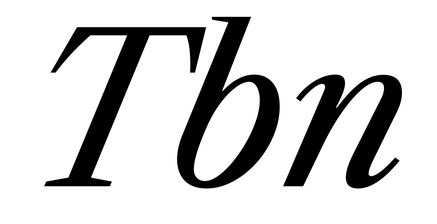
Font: LibreCaslonText-Italic_Italic